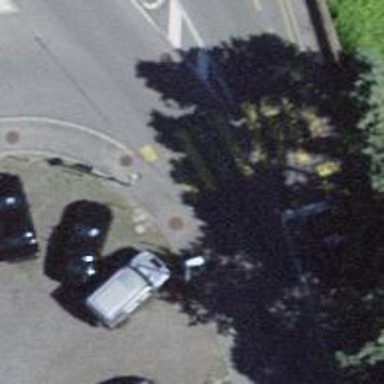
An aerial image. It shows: Uncontrolled footway crossing with markings.